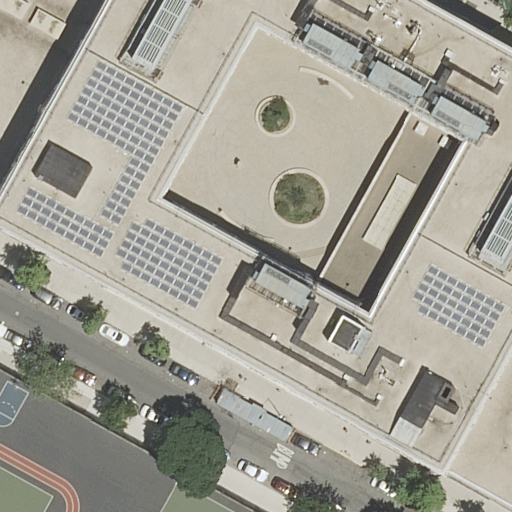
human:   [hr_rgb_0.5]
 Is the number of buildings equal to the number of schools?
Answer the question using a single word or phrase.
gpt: yes

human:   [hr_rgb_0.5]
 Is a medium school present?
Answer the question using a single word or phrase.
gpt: yes

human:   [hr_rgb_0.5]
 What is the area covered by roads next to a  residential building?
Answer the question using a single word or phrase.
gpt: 0m2

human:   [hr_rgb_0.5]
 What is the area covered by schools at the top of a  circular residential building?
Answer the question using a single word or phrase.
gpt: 0m2

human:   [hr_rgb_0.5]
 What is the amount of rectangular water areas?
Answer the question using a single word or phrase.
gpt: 0

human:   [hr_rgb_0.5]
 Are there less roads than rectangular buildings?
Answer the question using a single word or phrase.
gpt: no

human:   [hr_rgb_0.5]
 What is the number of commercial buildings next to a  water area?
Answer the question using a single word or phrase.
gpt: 0

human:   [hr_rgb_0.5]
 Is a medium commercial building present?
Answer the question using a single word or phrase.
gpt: no

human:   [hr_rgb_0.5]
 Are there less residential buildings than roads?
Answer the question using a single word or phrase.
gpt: yes

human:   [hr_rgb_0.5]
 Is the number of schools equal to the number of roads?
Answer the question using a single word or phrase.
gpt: yes

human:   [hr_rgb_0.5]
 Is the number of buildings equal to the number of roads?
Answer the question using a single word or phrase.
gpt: yes

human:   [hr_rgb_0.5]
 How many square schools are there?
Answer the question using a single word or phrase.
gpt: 0

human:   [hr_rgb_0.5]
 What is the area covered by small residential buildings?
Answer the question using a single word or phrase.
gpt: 0m2

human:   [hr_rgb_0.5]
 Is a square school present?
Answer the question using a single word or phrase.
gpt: no

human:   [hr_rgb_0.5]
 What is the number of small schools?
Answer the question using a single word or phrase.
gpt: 0

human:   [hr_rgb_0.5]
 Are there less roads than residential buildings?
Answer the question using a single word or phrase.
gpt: no

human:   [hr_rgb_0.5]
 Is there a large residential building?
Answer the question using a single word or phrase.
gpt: no

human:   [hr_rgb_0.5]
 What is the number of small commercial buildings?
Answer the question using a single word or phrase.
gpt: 0

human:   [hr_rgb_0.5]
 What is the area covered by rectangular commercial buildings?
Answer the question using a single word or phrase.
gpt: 0m2

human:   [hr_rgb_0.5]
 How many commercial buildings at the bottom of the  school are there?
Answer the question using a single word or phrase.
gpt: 0

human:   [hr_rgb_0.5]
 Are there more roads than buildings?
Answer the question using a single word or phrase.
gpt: no

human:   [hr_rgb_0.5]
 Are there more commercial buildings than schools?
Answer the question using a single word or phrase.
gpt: no

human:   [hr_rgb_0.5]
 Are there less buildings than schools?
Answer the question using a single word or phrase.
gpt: no

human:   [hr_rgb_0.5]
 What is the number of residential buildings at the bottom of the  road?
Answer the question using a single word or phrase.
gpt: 0

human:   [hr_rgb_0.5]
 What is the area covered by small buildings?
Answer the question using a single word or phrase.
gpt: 0m2

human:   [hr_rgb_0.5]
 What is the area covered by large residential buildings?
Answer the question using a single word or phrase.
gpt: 0m2

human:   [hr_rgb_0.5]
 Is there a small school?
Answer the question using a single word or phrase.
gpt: no

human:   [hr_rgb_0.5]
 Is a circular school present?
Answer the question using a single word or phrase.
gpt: no

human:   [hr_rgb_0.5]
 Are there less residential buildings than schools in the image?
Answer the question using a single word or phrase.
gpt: yes

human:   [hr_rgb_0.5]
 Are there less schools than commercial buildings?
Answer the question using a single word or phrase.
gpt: no

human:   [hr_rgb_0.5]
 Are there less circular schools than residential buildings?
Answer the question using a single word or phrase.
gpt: no

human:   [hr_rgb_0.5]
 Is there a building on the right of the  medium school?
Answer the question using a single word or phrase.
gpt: no

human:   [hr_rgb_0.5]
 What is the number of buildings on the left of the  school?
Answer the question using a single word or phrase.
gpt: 0

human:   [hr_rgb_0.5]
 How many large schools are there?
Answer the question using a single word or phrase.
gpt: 0

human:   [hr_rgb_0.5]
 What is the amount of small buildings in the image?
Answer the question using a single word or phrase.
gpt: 0

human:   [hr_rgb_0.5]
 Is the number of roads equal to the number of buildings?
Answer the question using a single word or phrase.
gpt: yes